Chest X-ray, PA view. Patient: 51 years old, sex M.
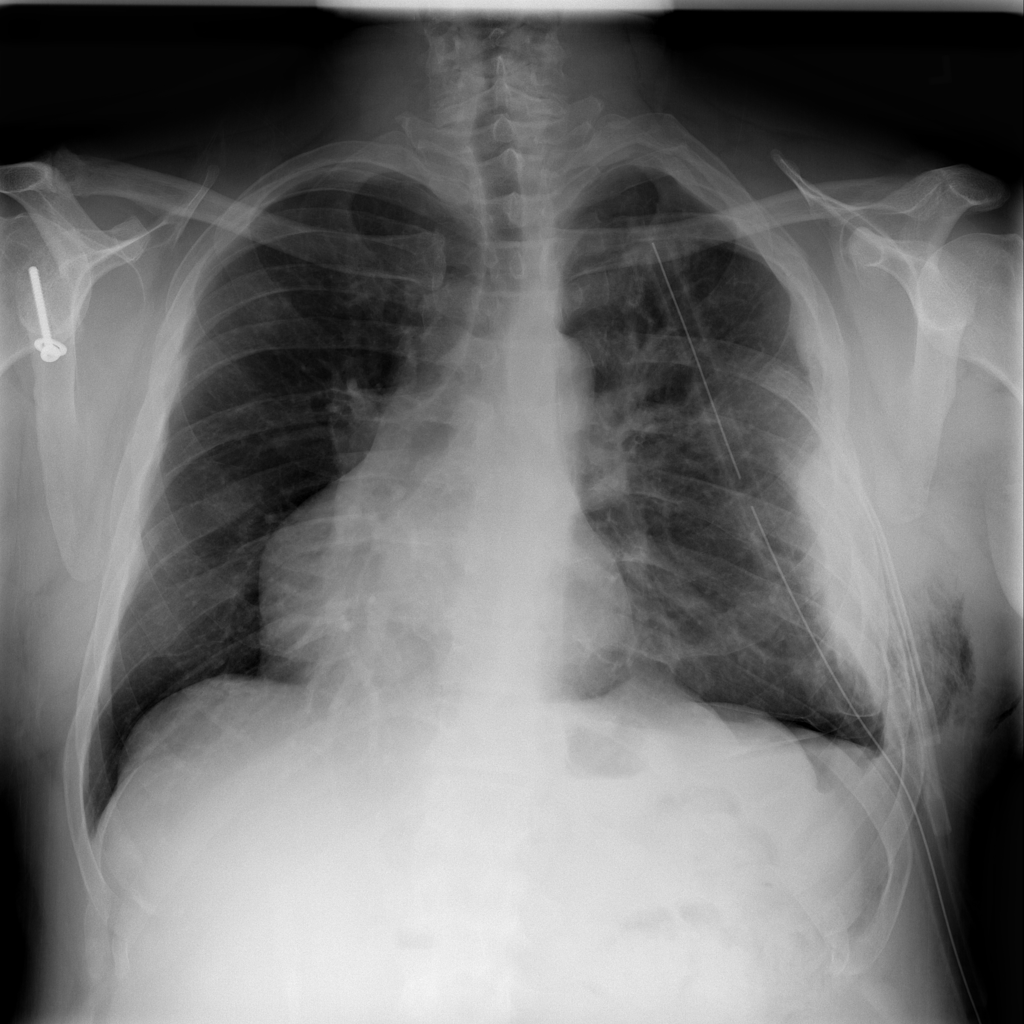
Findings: Emphysema, Mass, Nodule, Pleural_Thickening, Pneumothorax